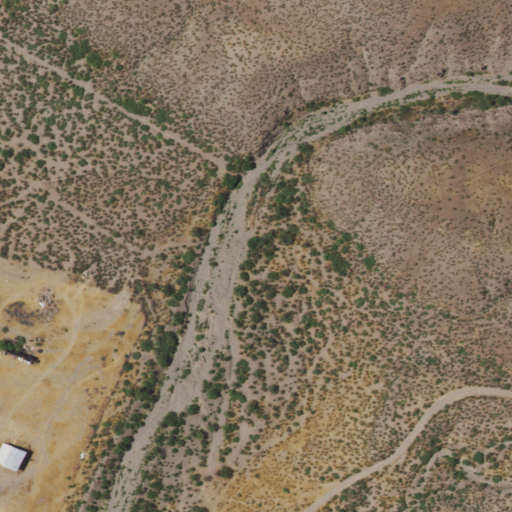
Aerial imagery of valley in New Mexico named Johns Canyon containing shrub, grassland, low intensity development, open development, and medium intensity development